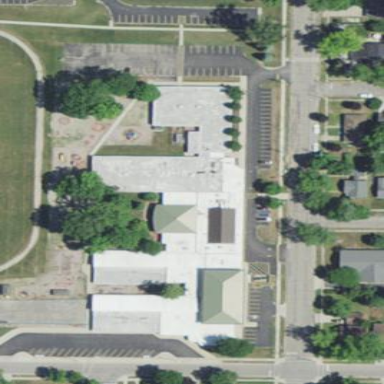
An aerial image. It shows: School.